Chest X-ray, PA view. Patient: 47 years old, sex F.
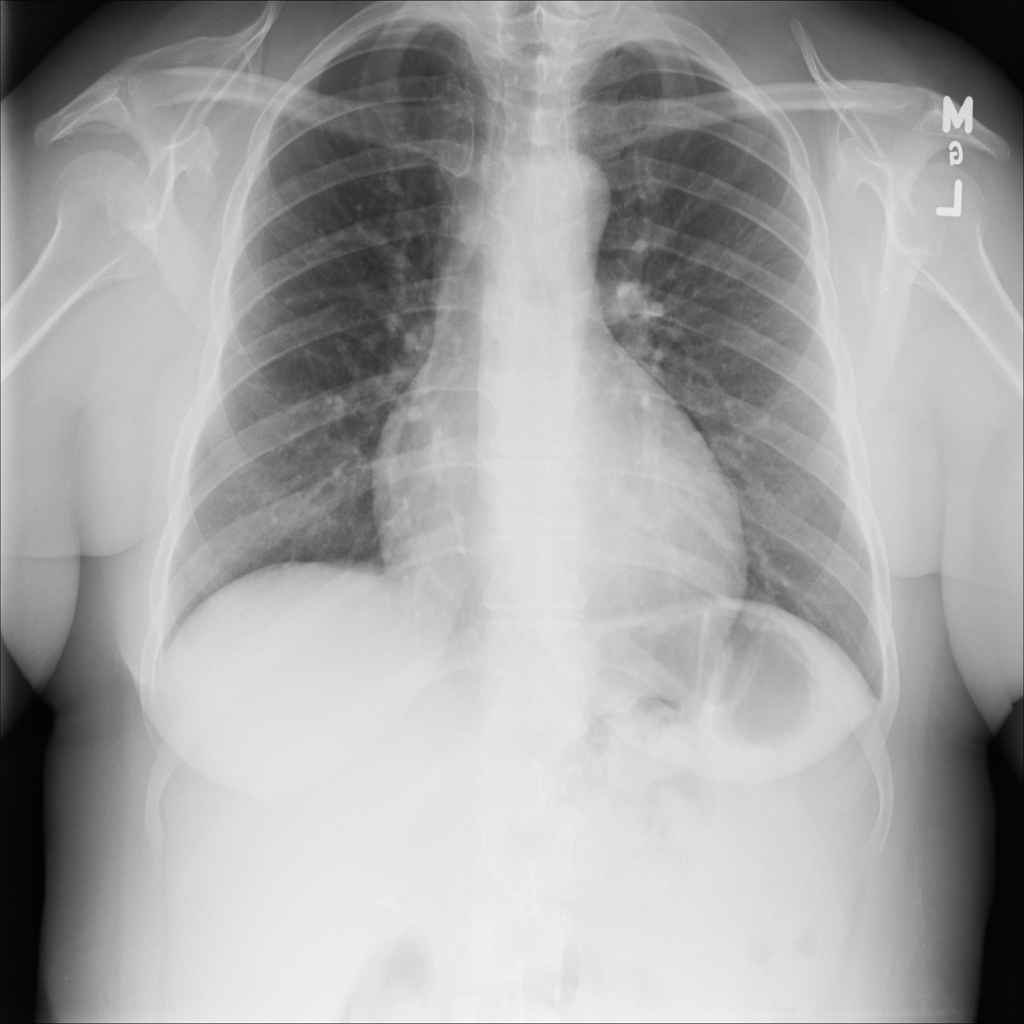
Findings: No Finding